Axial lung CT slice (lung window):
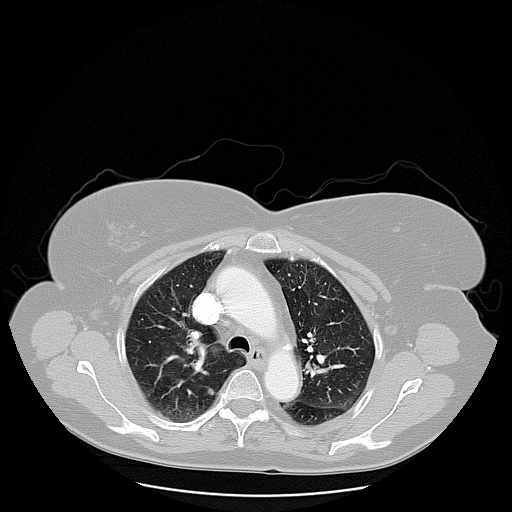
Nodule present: yes
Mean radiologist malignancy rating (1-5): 2.25